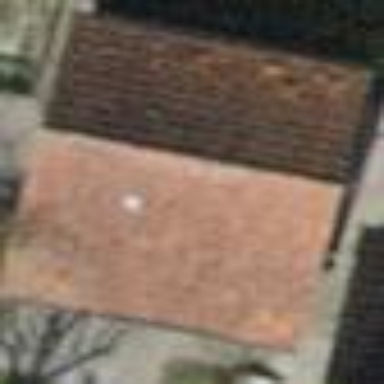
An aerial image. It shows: Garage.